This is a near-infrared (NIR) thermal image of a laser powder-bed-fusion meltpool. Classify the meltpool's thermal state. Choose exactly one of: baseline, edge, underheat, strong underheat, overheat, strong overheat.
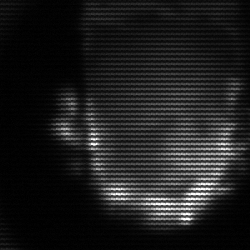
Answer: baseline